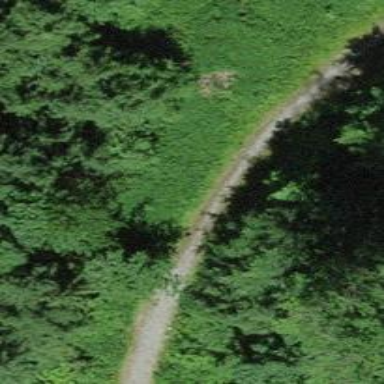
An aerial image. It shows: Track with fine gravel surface. The track type is grade 2.